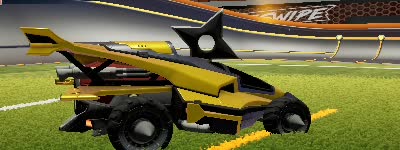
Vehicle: aftershock